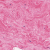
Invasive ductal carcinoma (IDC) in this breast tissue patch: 0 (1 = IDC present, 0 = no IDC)